Question: I want to track conversions in my wordpress page. Google analytics has worked so far without any problems.
For us a conversion is if a visitor visits the page <URL> ...
Therefore I've setup a goal in Google Analytics (default template) with target to /thanks/.
I tried goal type "Equals to" and "Regular expression":

According Google Analytics there have been no conversions so far.
But according to the content report the page <URL> was visited 16 times today ...
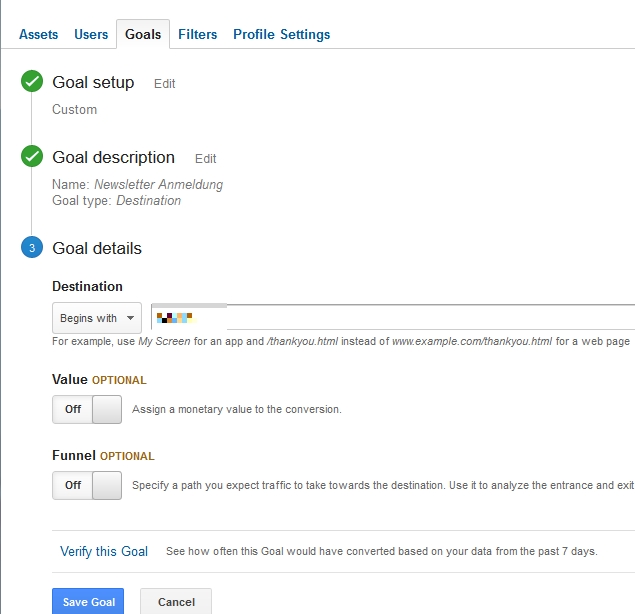
Answer: It's working now.
It just needed some time (see comment of Eike Pierstorff (thank you!)).